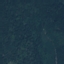
Land use / land cover class: Forest